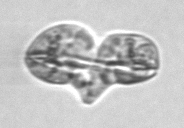
Label: Karenia